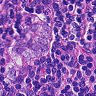
Metastatic tissue present: yes